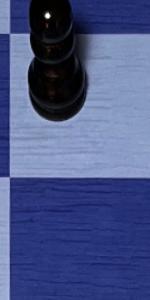
Label: Empty